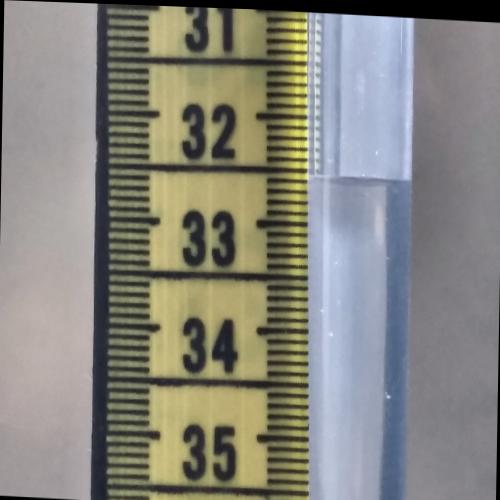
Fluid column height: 32.6 cm